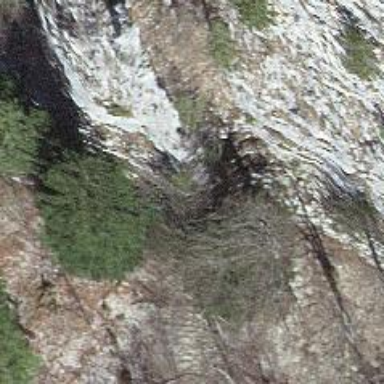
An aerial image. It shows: Cliff in nature.